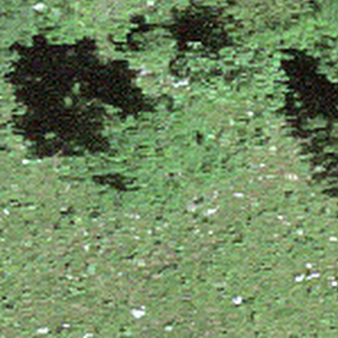
Label: other